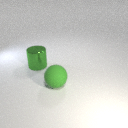
large green metal cylinder to the left of large green rubber sphere